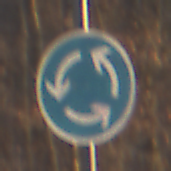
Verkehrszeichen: Kreisverkehr
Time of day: SunriseSunset
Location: Outdoor (Nature)
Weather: Clear
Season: Autumn
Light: Natural